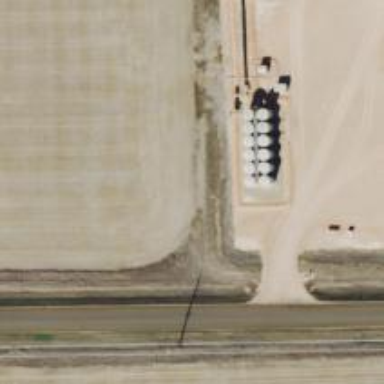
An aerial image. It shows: Storage tank with man-made structure.